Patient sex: M
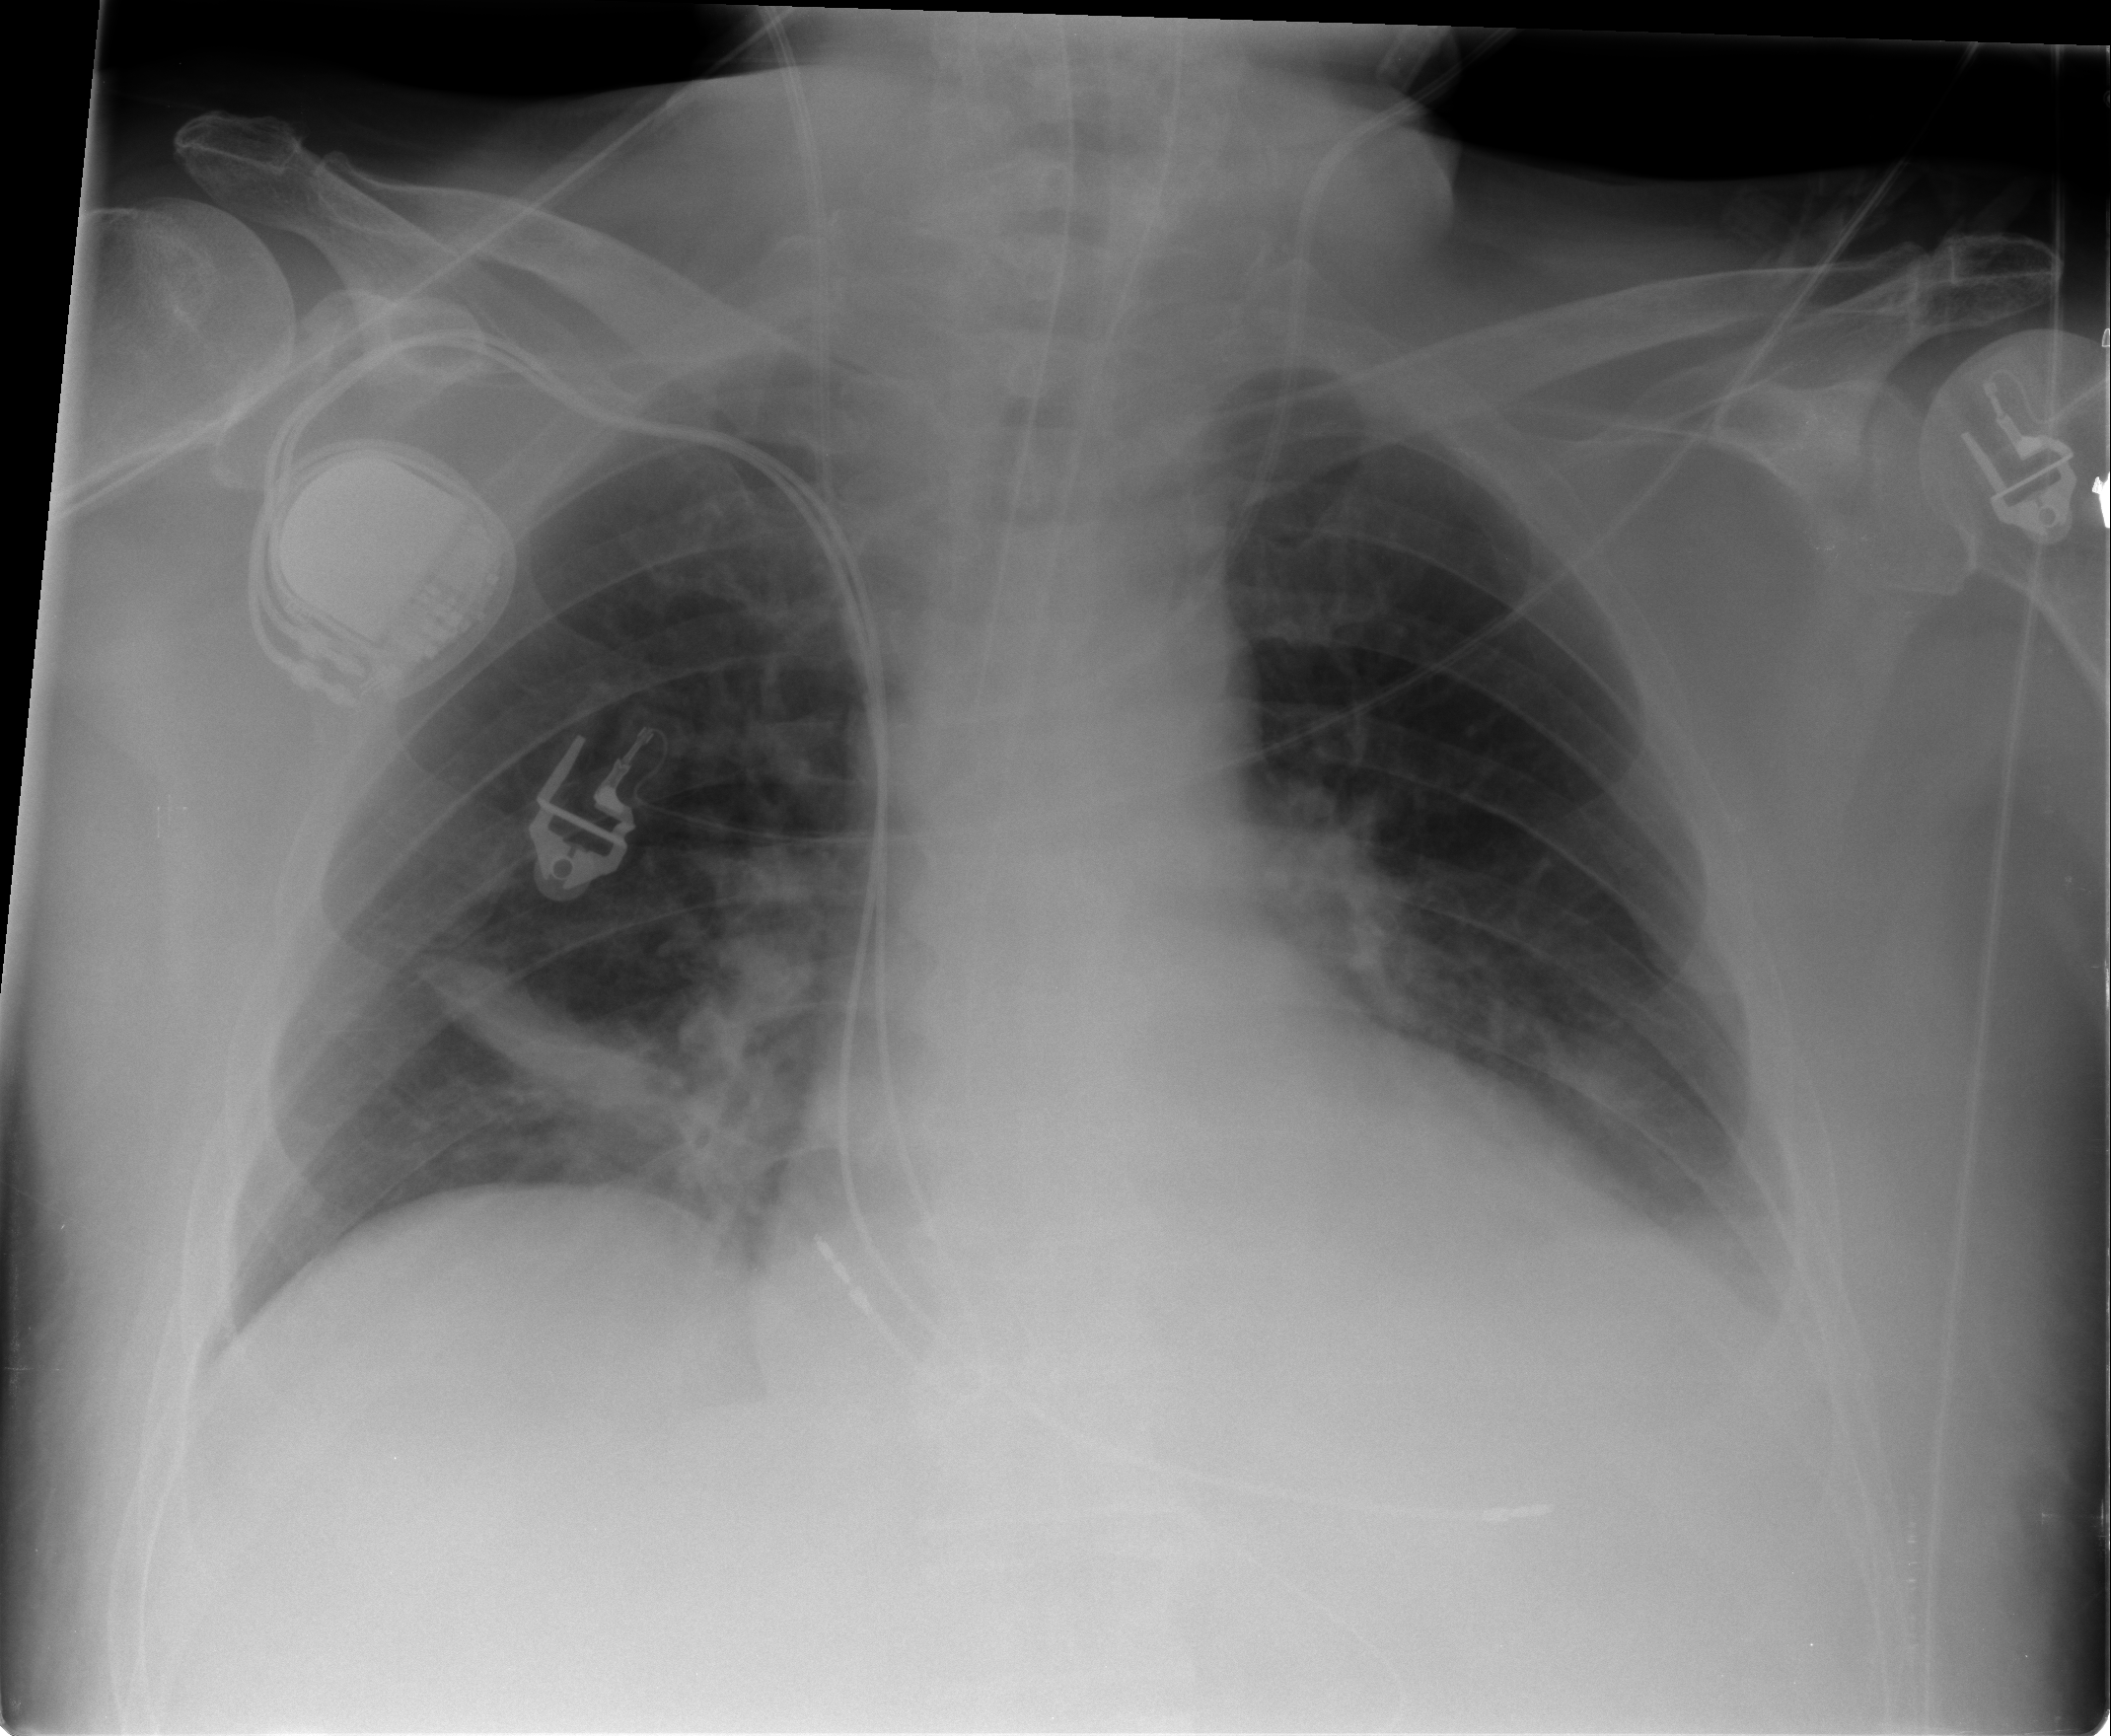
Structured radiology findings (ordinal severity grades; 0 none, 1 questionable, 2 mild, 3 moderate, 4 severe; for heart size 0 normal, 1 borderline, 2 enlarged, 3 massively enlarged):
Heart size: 2
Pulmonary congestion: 1
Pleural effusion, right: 0
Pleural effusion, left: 1
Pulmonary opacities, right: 0
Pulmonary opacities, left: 0
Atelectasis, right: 2
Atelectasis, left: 1